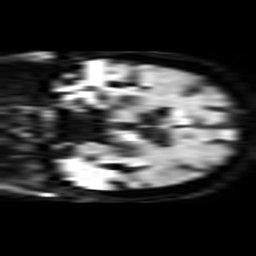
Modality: TRACE
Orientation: coronal
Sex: female
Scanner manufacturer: philips
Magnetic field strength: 3 T
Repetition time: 3.078 s
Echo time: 0.076 s